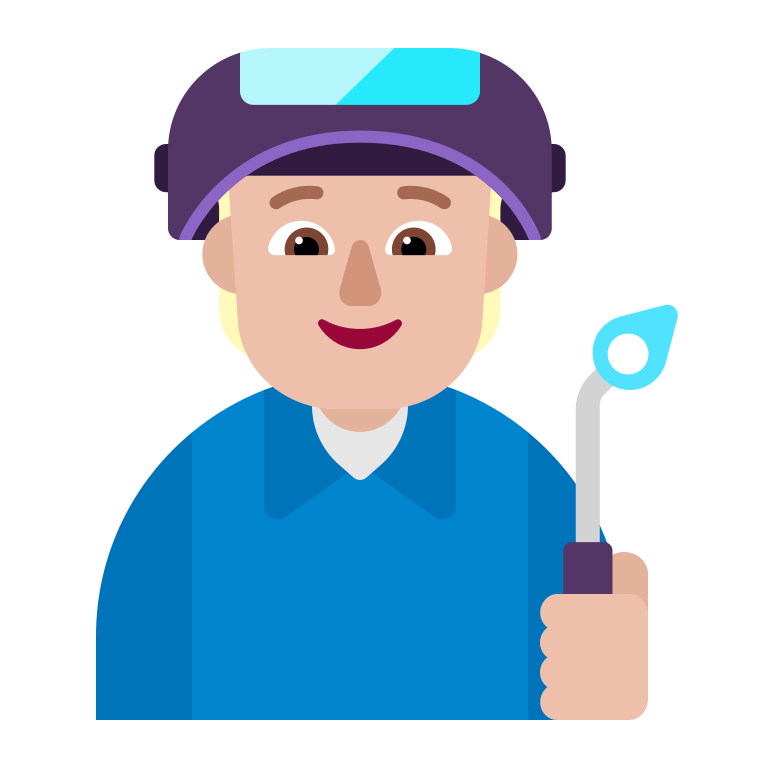
factory worker flat  light